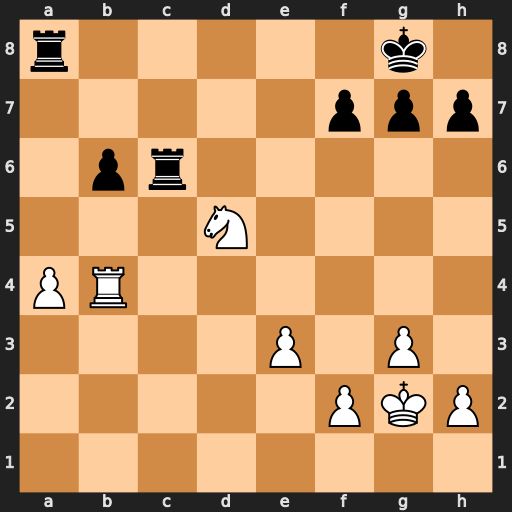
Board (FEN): r5k1/5ppp/1pr5/3N4/PR6/4P1P1/5PKP/8
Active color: w
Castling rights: -
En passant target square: -
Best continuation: Ne7+ Kf8 Nxc6